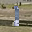
Label: 1